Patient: sex M, age 79
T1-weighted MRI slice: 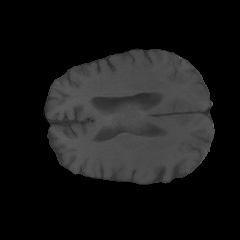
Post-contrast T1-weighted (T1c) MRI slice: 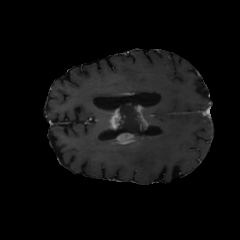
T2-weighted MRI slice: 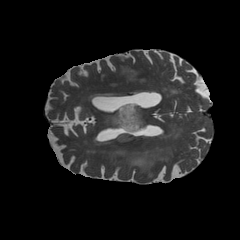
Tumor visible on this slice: yes
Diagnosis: Glioblastoma, IDH-wildtype
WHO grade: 4